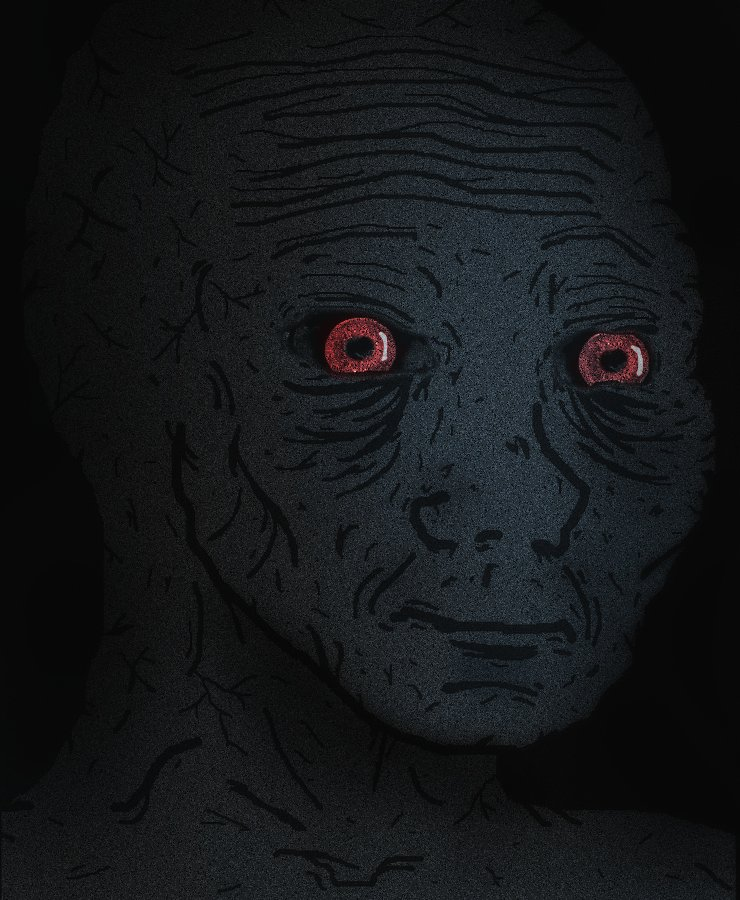
Label: 5_Wojak_with_Background